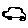
Label: car